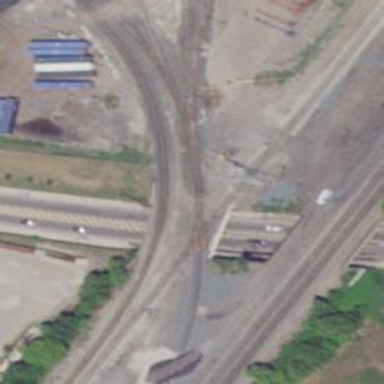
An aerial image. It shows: Railway bridge.